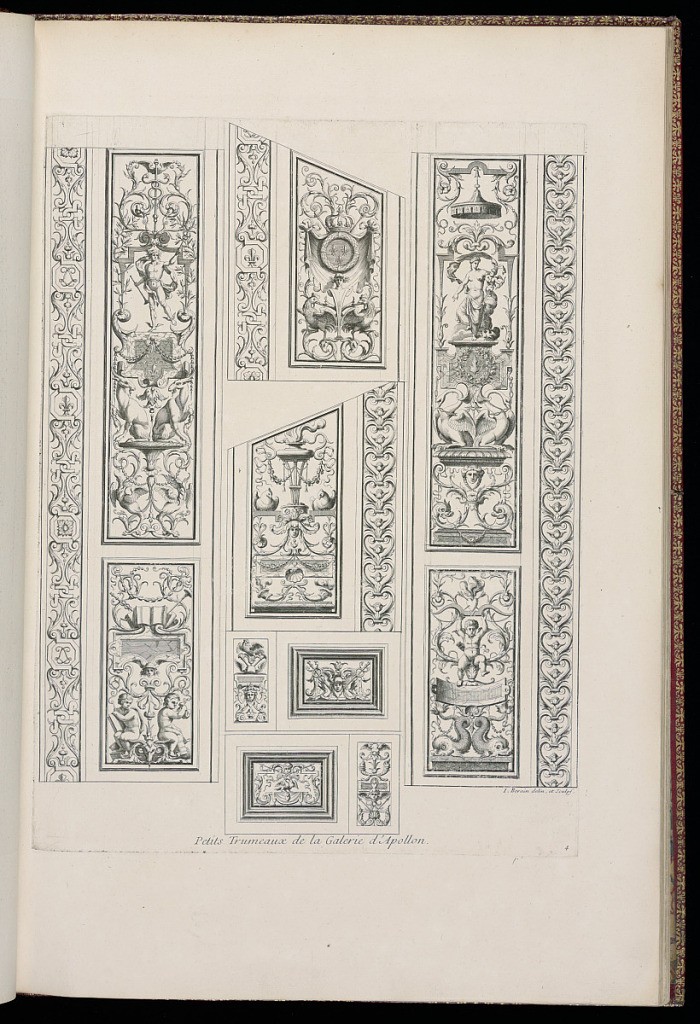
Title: Petits Trumeaux de la Galerie d’Apollon
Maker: Jean Bérain the Younger, French, 1674 – 1726
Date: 1710
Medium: Etching on laid paper
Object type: Bound print
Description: Fourth plate from a series of prints depicting the ornament and interiors of the King's apartment at the Royal palaces of the Louvre and the Tuileries, part of the Cabinet du Roi (King's Cabinet) series published by the Imprimerie Royale. The plate illustrates six sections of ornamental panelling between doors or windows in the Gallery of Apollo at the Louvre. The panels are ornamented with grotesque and arabesque motifs, including strapwork, fleurons, rosettes, masks, acanthus leaves, shells, fleurs-de-lys, interlaced L's, the Royal coat of arms, trophies, mythological figures, cupids, dolphins, the attributes of Mercury, birds, hearts, garlands, incense burners, animals, canopies, and foliage. The plate is titled, signed, and numbered.